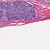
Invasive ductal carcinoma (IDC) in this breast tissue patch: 0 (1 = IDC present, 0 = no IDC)